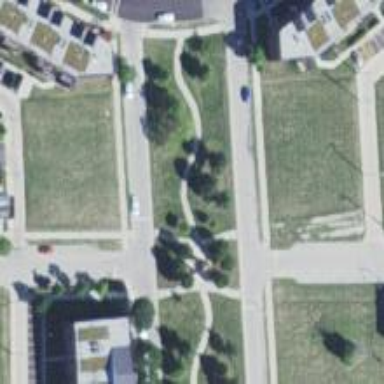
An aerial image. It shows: Uncontrolled footway crossing marked with lines.